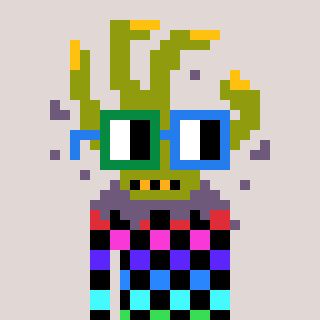
a pixel art character with square green and blue glasses, a zombie-hand-shaped head and a cold-colored body on a warm background